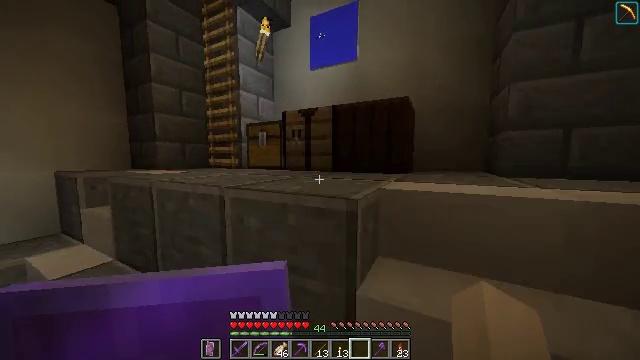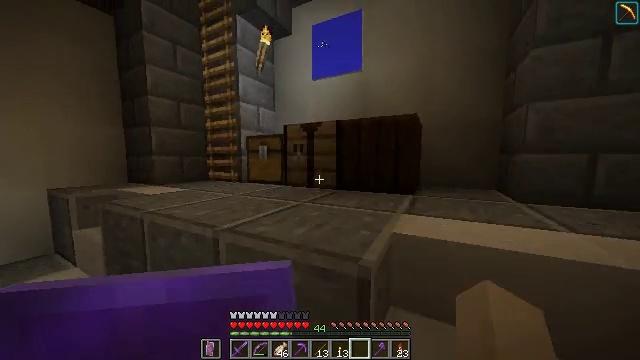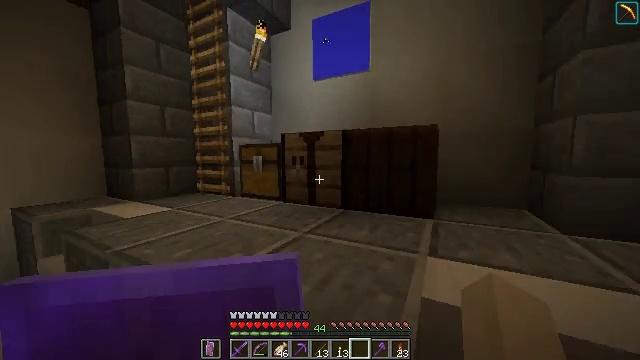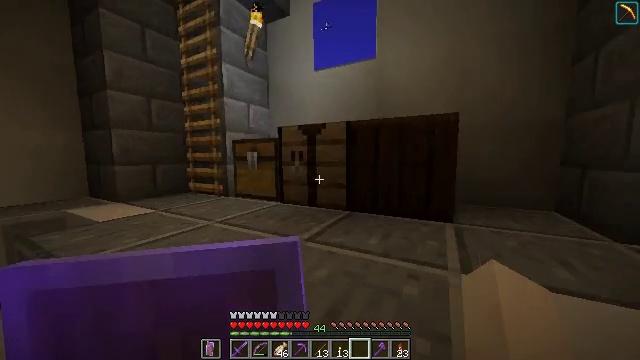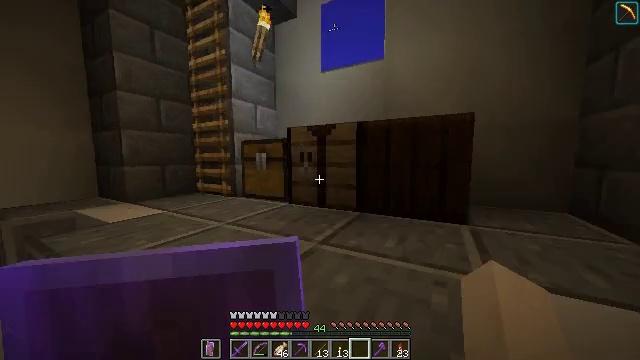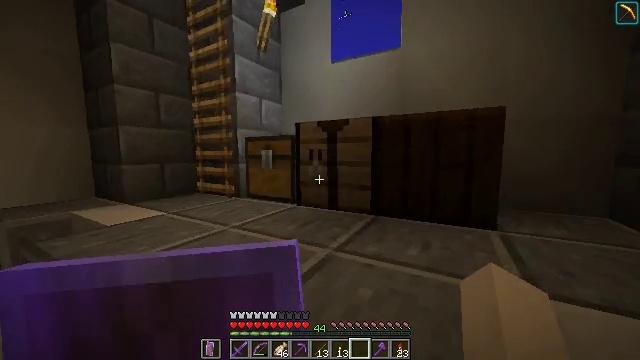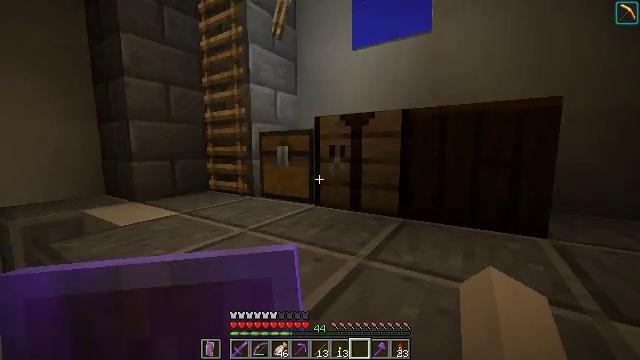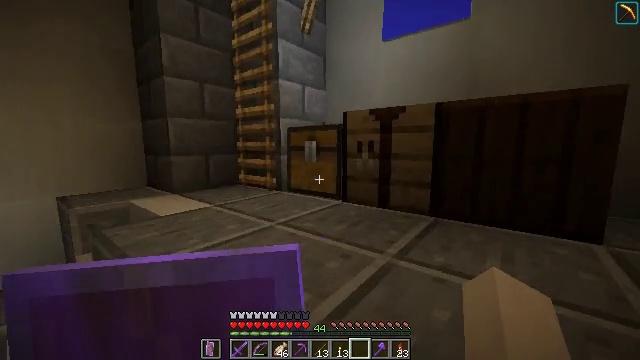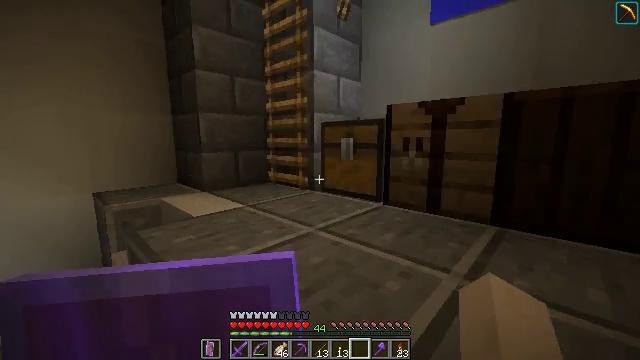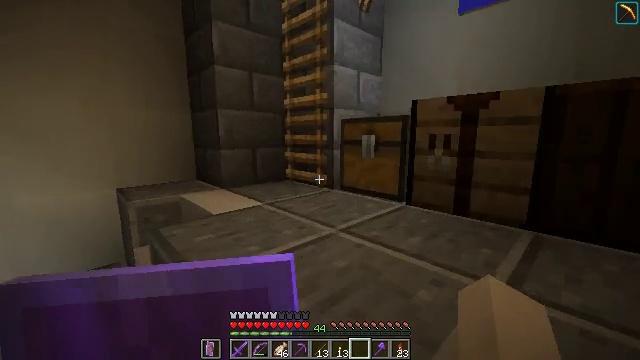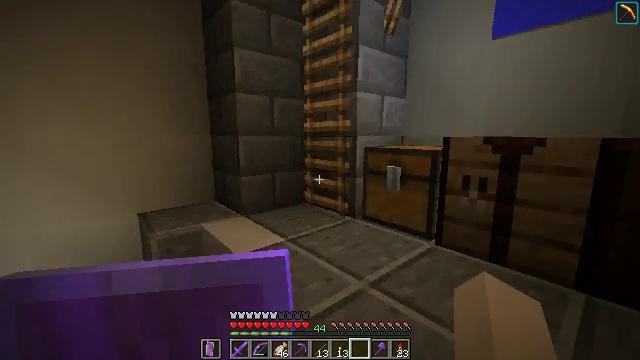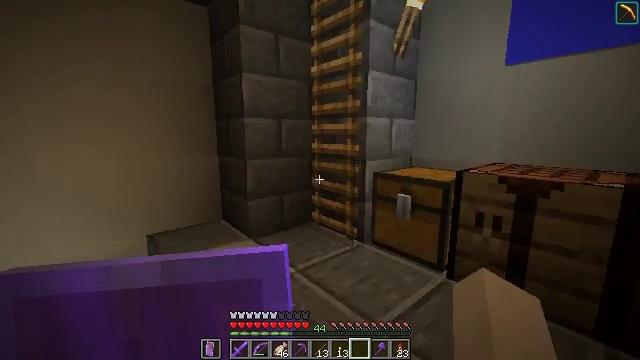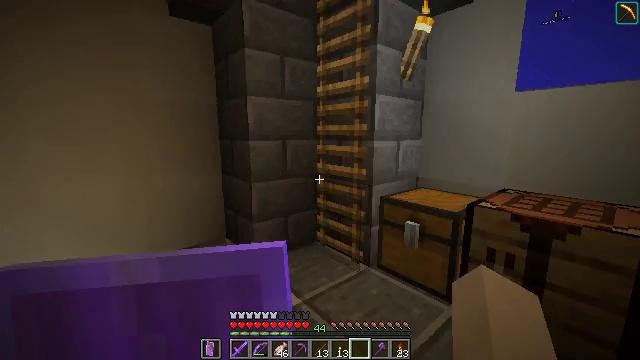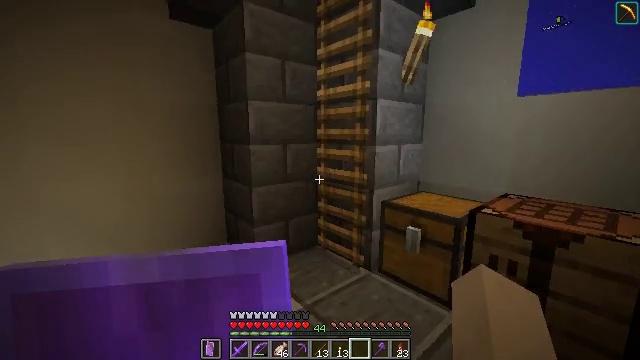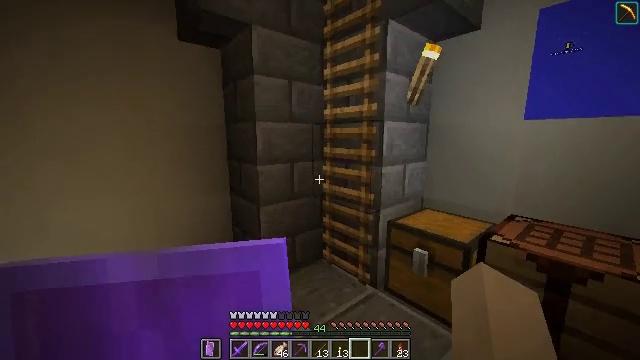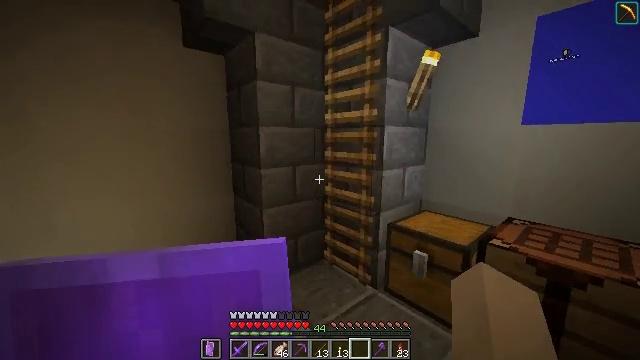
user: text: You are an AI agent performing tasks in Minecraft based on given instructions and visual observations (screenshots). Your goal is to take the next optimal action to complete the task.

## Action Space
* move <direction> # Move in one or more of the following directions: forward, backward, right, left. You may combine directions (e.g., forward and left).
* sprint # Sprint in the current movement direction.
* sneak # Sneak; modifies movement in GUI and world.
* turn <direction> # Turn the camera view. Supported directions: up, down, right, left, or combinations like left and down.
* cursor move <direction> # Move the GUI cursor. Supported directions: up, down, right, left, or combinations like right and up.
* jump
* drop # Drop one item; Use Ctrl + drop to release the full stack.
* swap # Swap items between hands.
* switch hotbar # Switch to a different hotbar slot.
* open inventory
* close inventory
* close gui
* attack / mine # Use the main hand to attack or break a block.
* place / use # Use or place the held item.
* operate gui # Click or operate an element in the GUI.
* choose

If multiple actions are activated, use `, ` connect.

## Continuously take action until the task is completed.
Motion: motion action
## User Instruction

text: craft item soul torch
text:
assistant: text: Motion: move forward, sprint
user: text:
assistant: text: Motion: move forward, sprint
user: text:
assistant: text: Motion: move forward, sprint
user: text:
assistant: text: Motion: move forward, sprint
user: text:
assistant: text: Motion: move forward, sprint, turn left
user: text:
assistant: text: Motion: move forward, sprint, turn left
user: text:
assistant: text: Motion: move forward, sprint, turn left and down
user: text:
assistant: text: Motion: move forward, sprint, turn left
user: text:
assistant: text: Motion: move forward, sprint, turn left
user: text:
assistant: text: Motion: move forward, sprint, turn left, jump
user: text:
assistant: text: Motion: move forward, sprint, jump
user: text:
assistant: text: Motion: move forward, sprint, jump
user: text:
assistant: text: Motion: move forward, sprint
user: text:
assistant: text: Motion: move forward, sprint
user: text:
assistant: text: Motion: move forward, sprint
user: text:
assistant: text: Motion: move forward, sprint
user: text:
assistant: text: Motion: move forward, sprint, turn right
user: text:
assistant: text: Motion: move forward, sprint, turn right
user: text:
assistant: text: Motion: move forward, sprint, turn right
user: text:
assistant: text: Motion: move forward, sprint
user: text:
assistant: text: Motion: move forward, sprint
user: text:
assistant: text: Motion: move forward, sprint
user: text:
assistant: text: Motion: move forward, sprint
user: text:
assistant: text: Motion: move forward, sprint
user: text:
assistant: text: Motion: move forward, sprint
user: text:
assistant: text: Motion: move forward, sprint
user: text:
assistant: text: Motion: move forward, sprint
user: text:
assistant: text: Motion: move forward, sprint, turn right and up
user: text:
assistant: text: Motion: move forward, sprint, turn right and up, jump
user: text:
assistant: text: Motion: move forward, sprint, turn right and up, jump